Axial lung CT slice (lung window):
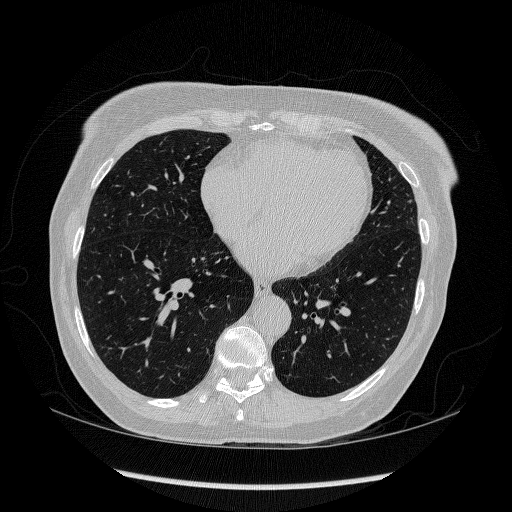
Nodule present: no